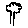
Label: tree